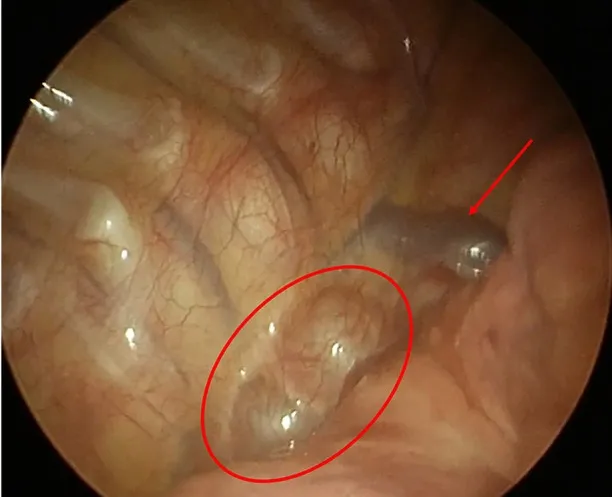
Foregut duplication cysts. Intrathoracic picture (arrow: azygos vein; circle: EDCs).
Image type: medical_photograph (other_medical_photograph)